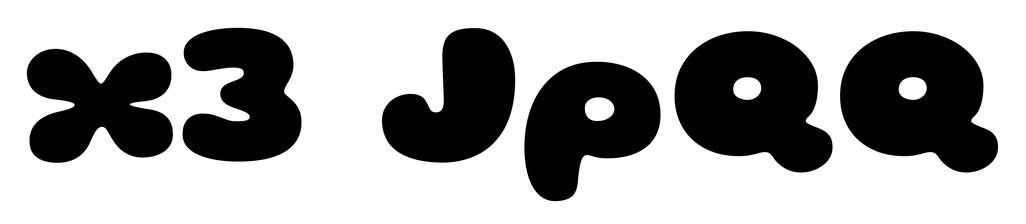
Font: Gluten_Black